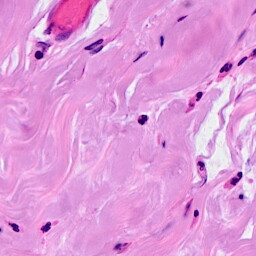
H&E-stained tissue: Breast